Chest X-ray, AP view. Patient: 47 years old, sex F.
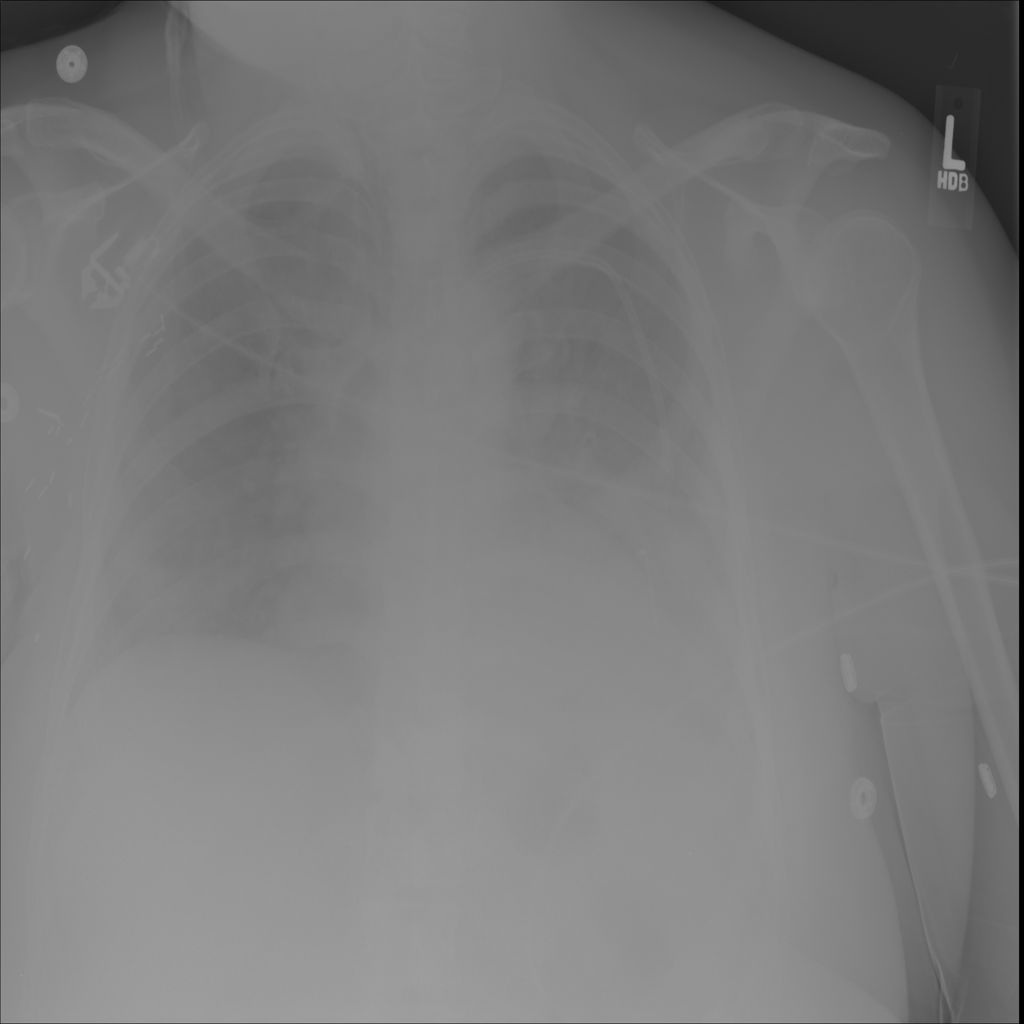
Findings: Mass